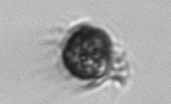
Label: Mesodinium